Field crop: tomato
Growth stage: 1
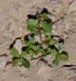
Species: portulaca